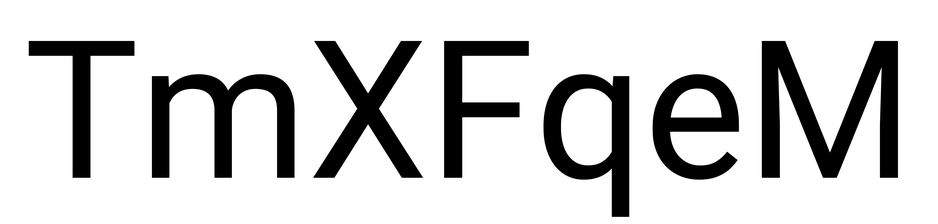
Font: Roboto_Regular